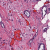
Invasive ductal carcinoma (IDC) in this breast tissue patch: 1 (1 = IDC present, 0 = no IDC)